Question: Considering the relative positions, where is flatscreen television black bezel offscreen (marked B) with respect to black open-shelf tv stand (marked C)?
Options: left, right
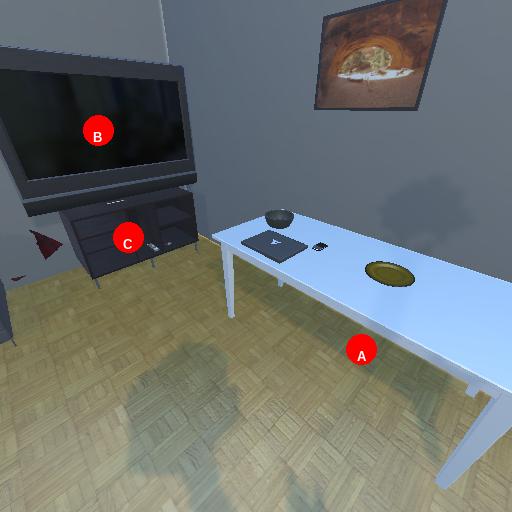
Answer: left